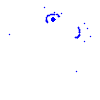
Particle: pion